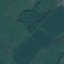
Label: Pasture